Field crop: tomato
Growth stage: 1
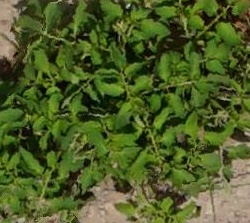
Species: tomato